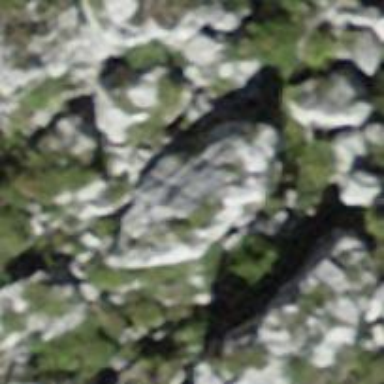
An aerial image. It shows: Natural rock formation.